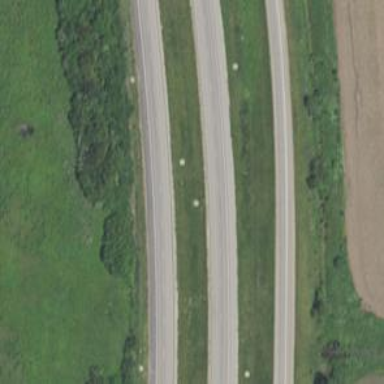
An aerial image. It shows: Trunk highway with expressway features.